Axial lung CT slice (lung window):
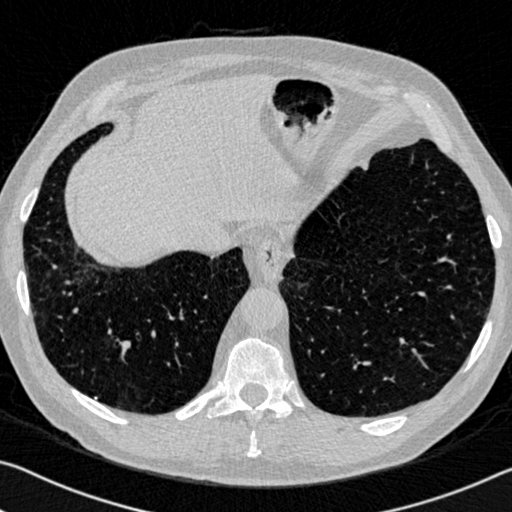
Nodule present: no